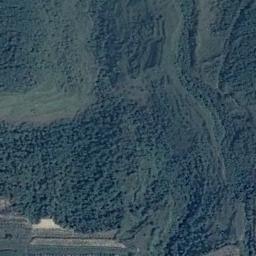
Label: terrace